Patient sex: M
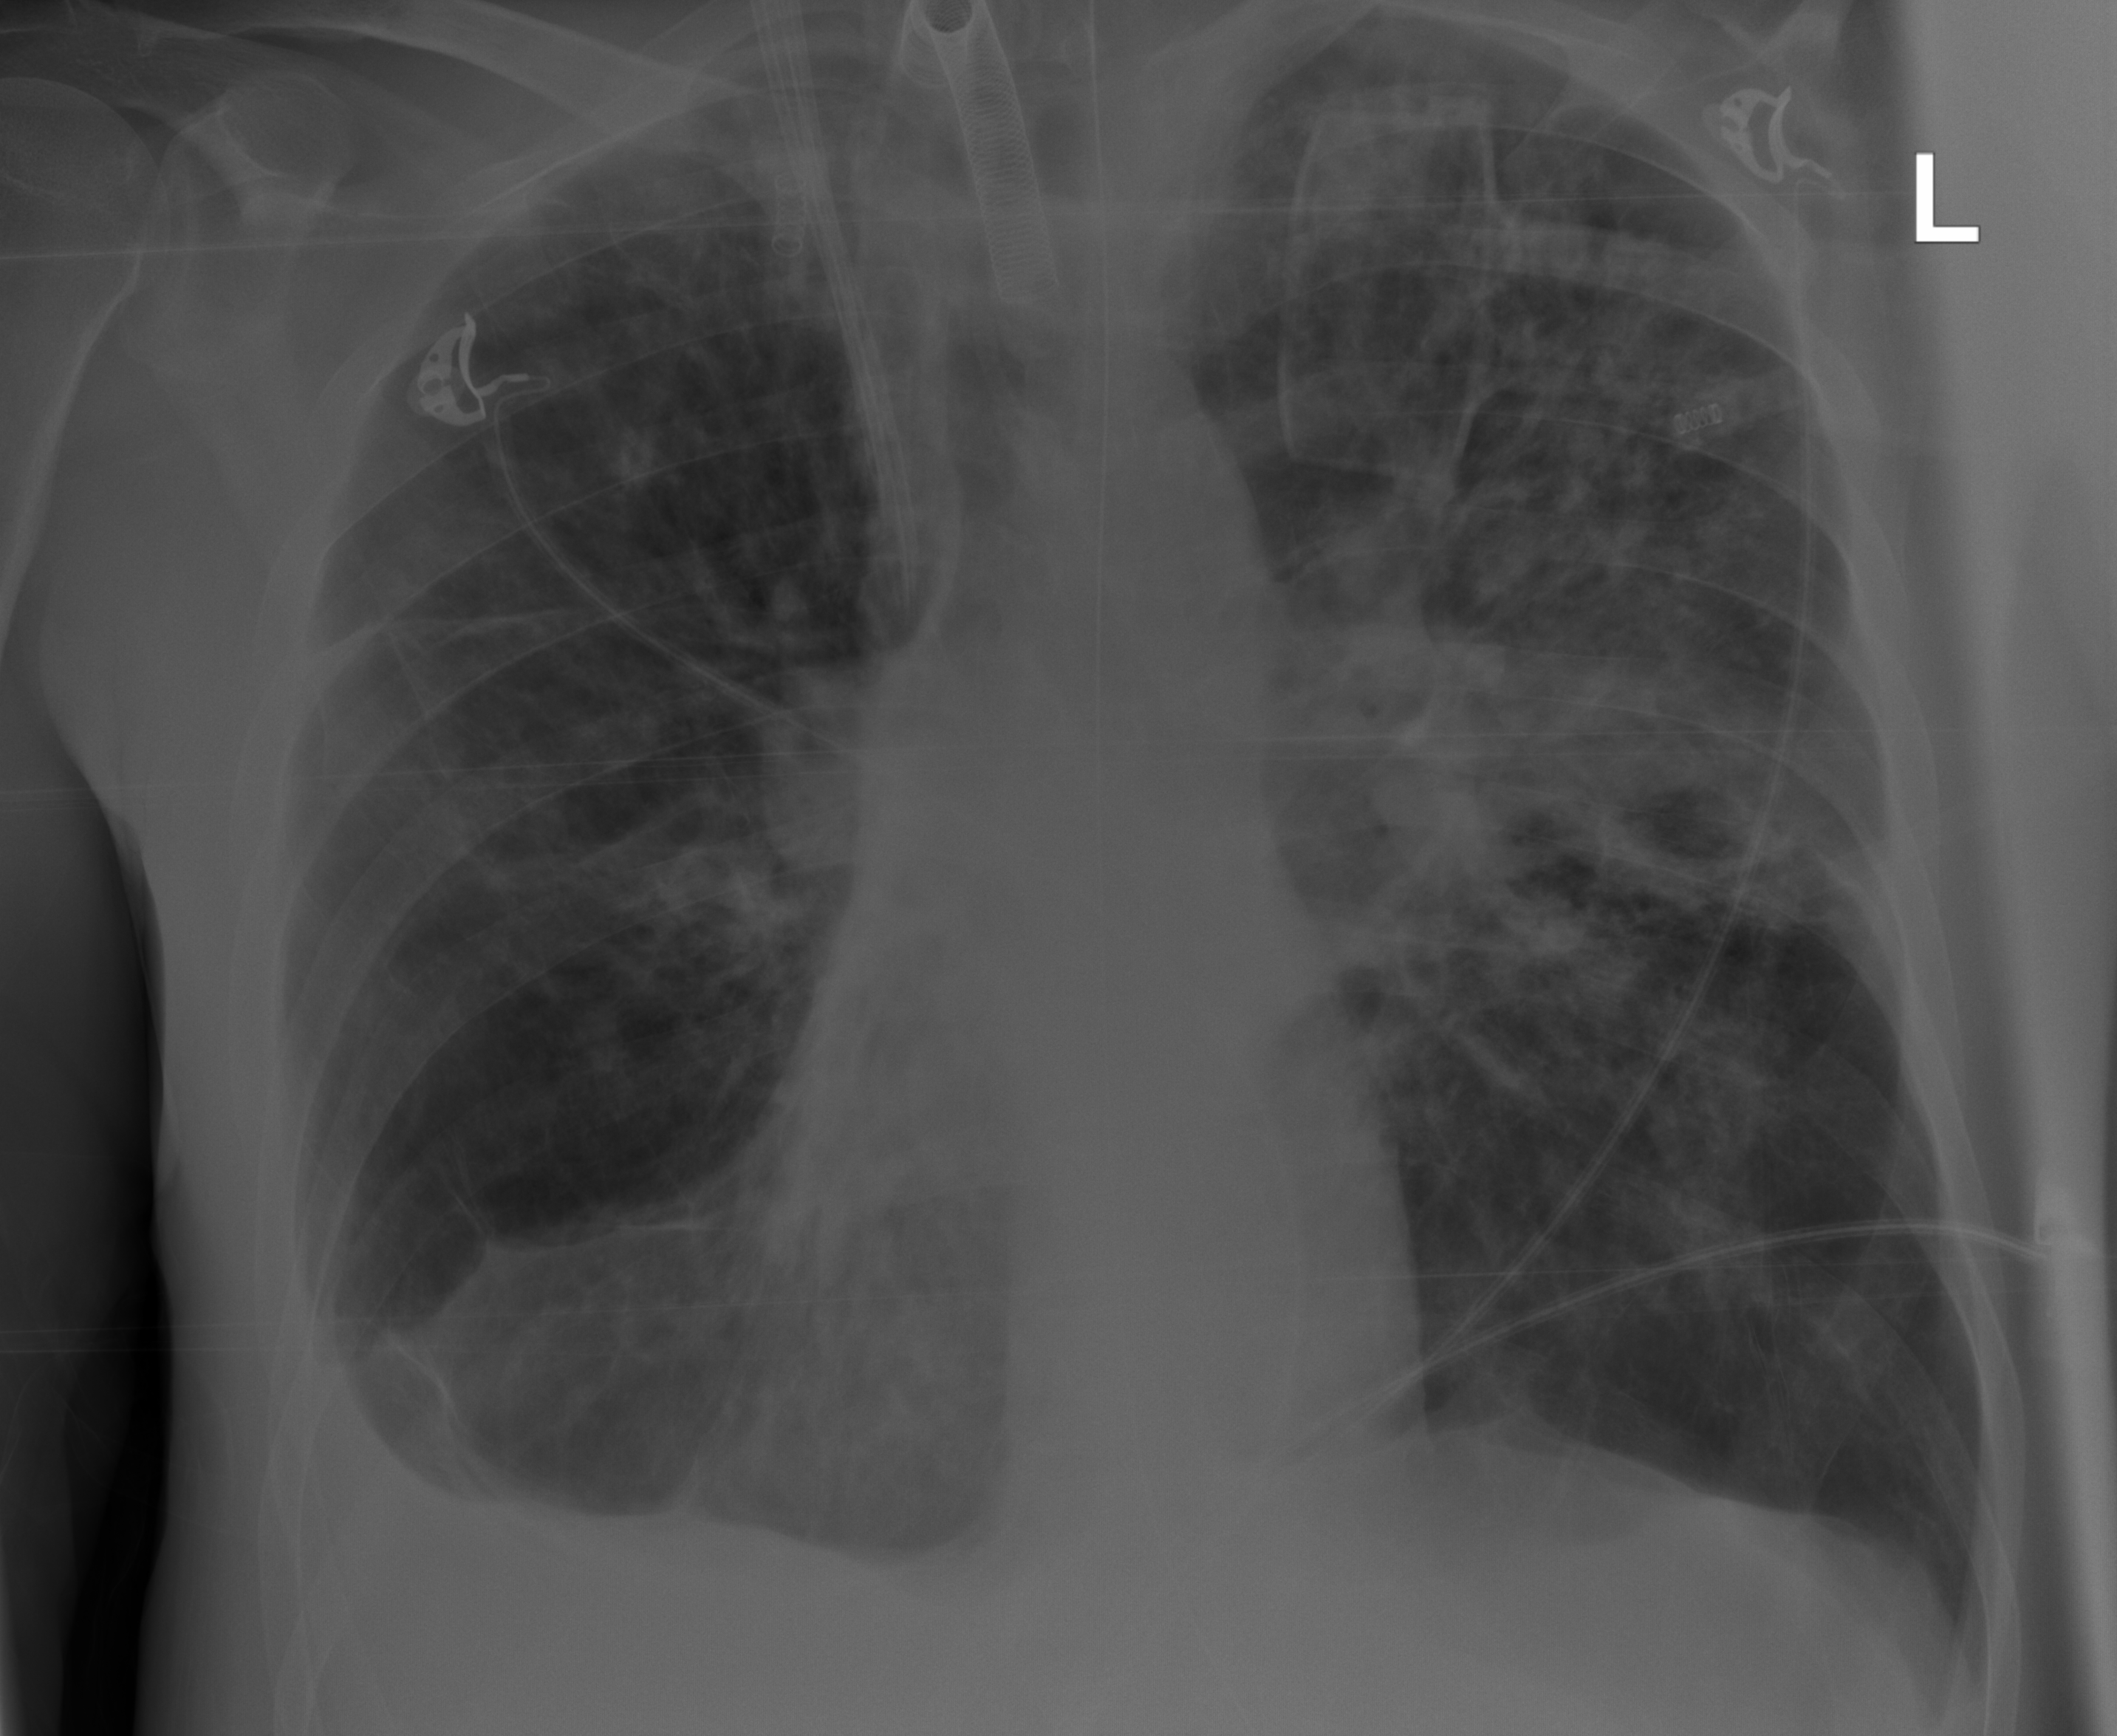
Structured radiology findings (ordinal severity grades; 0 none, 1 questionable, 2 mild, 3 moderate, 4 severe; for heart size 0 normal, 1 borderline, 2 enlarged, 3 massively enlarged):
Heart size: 0
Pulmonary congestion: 2
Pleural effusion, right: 2
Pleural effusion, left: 0
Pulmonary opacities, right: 2
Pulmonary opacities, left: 3
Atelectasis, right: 2
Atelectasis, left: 2